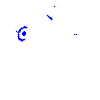
Particle: kaon